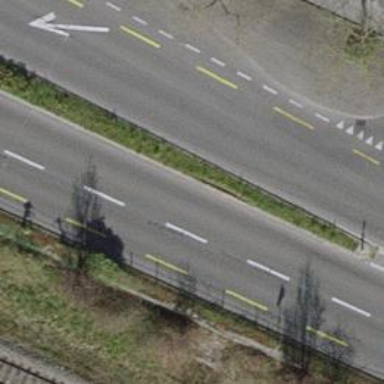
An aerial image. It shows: Secondary road with asphalt surface and trolley wires.